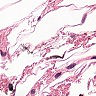
Metastatic tissue present: no